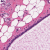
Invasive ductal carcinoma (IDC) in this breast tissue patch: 0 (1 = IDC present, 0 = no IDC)